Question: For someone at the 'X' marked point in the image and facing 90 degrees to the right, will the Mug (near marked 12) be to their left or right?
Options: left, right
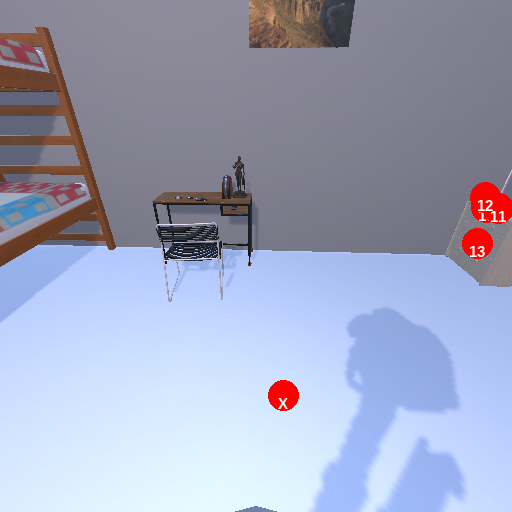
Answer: left